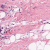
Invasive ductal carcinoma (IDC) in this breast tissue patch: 1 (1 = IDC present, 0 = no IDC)